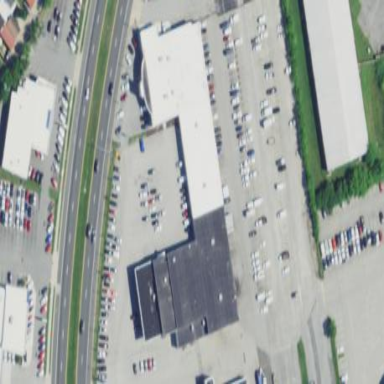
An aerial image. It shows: Commercial building housing car shop.